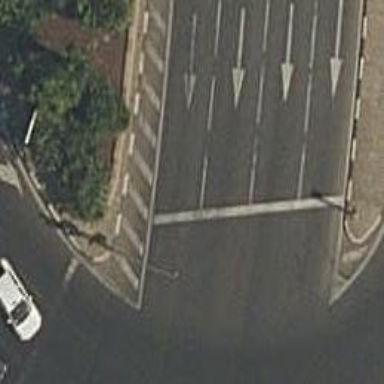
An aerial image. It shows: Road with traffic signals.